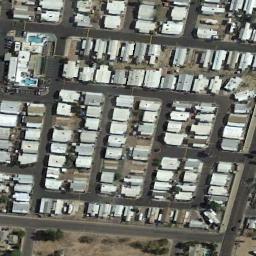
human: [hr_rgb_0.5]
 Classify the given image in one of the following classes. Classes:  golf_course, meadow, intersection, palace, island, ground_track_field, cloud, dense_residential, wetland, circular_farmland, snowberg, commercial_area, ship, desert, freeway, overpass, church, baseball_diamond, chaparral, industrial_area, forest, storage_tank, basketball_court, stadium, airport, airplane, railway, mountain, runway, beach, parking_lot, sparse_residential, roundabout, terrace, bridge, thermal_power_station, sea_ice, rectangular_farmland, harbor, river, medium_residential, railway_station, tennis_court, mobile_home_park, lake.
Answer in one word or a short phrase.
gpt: mobile_home_park